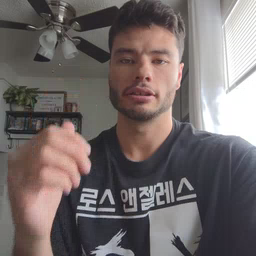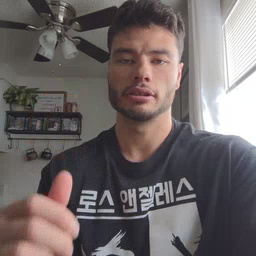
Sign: dry